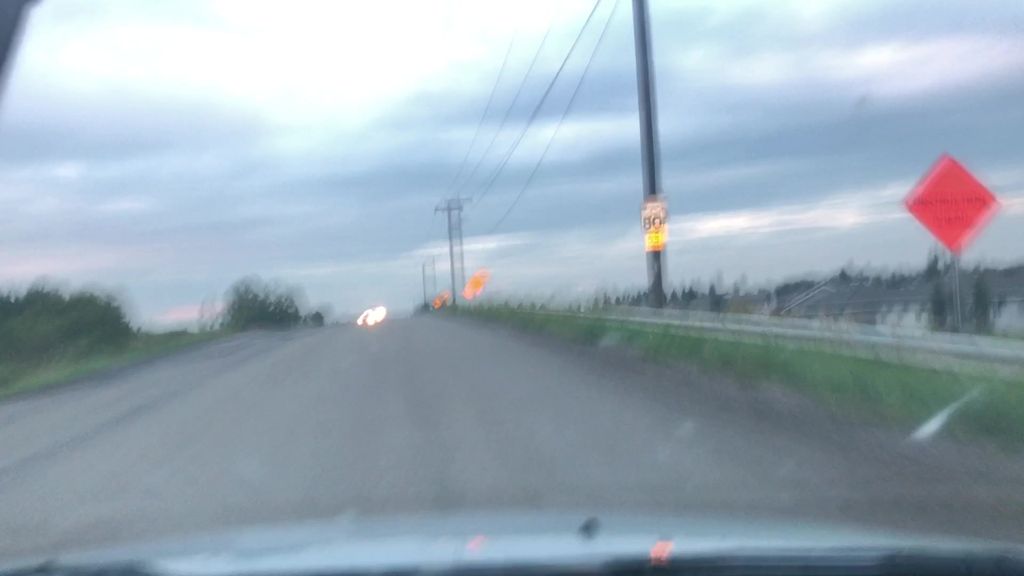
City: edmonton